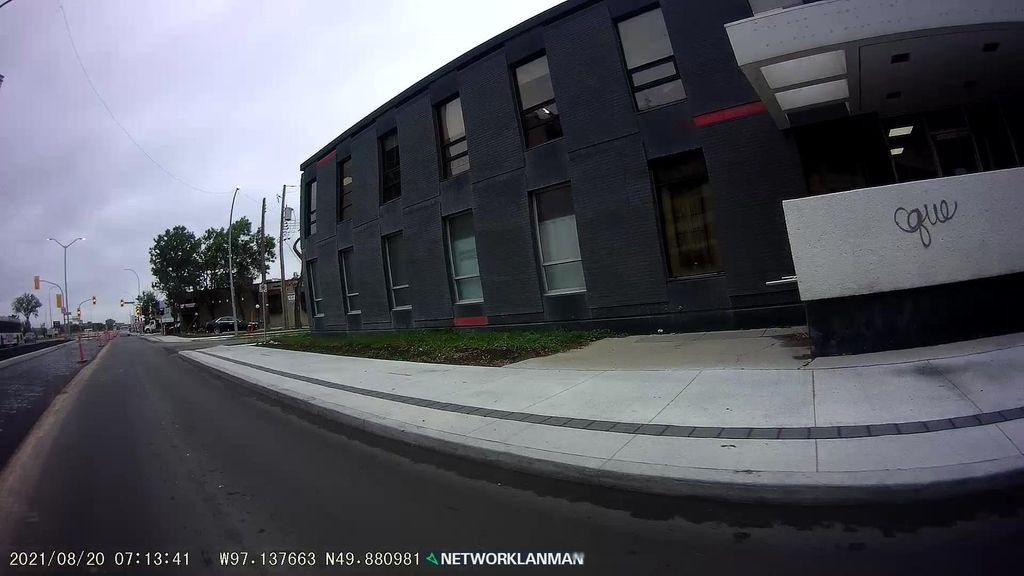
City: winnipeg